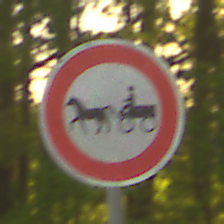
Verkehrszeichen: VerbotGespannfuhrwerke
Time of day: SunriseSunset
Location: Outdoor (RoadRail)
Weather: Clear
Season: NotSpecified
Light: Natural